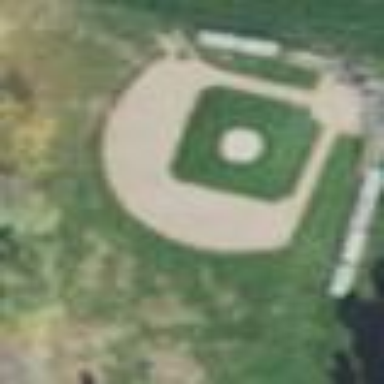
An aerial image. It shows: Baseball pitch for leisure and sports activities.